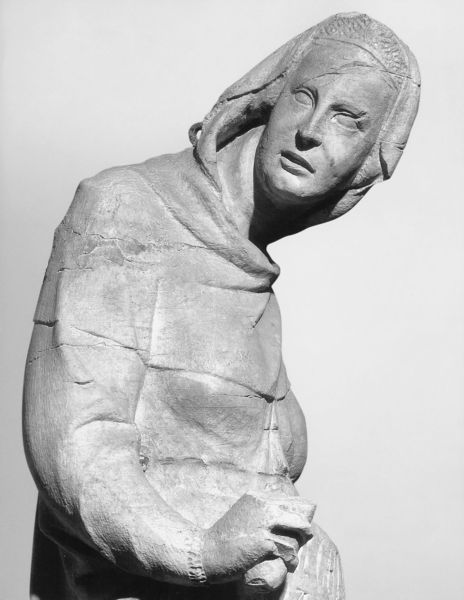
Titel: Statuen von der Domfassade in Siena
Künstler: Giovanni Pisano
Institution: Siena, Museo dell’opera Metropolitana
Schlagwörter: hand, mann, schatten, umhang, weiß, frau, grau, licht, marmor, mund, nase, profil, schwarz, schleier, tuch, arm, augen, falten, gesicht, kragen, stein, hals, figur, gewand, haare, kinn, skulptur, statue, kopfbedeckung, abstrakt, kopftuch, detail, brauen, plastik, oberkörper, foto, kontur, schwarzweiß, nonne, frauenfigur, schultertuch, picasso, schatte, heilige, haltend, harlekin, bruch, umwenden, dadaismus, konigin, z, entsetzung, skulptur nase augenhand grau mund, dadismus